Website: bh-photo
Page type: payment
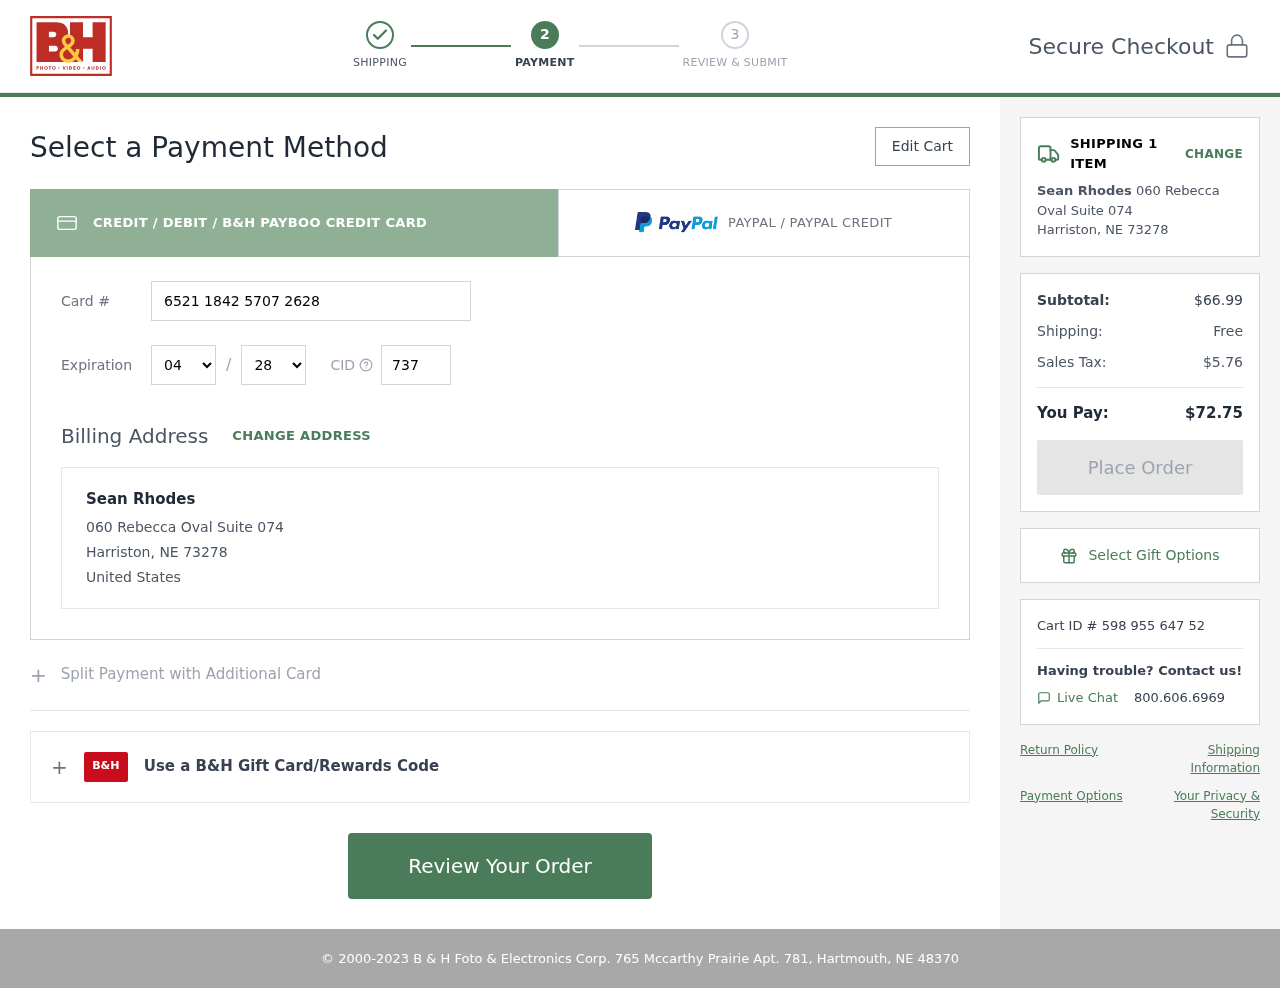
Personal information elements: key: PII_CARD_CVV
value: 737
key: PII_CARD_EXPIRY_MONTH
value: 04
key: PII_CARD_EXPIRY_YEAR
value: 28
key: PII_CARD_NUMBER
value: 6521 1842 5707 2628
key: PII_CITY_STATE_ZIP
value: Harriston, NE 73278
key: PII_COUNTRY
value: United States
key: PII_FULLNAME
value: Sean Rhodes
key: PII_STREET
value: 060 Rebecca Oval Suite 074
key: PII_FULLNAME2
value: Sean Rhodes
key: PII_CITY
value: Harriston
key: PII_STATE_ABBR
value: NE
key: PII_POSTCODE
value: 73278
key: PII_POSTCODE_FULL
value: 73278
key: PII_CITY_STATE
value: Harriston, NE
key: PII_POSTCODE_NUMERIC
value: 73278
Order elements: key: ORDER_NUM_ITEMS
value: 1
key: ORDER_SUBTOTAL
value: $66.99
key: ORDER_SHIPPING_COST
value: Free
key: ORDER_TAX
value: $5.76
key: ORDER_TOTAL
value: $72.75
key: ORDER_ID
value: Cart ID # 598 955 647 52